Question: I have a array of 10 vectors 'x' with as below (for simulating 1D random walk):
'''
r=rand(10,1000);
r(r>.5)=1;
r(r<=.5)=-1;
x=cumsum(r);
'''
The image of the one vector will be like:

If I consider 2 values in the sequence , say +10 and -10, then I would like to reflect the sequence 'x' when it reaches those values. How to achieve this?
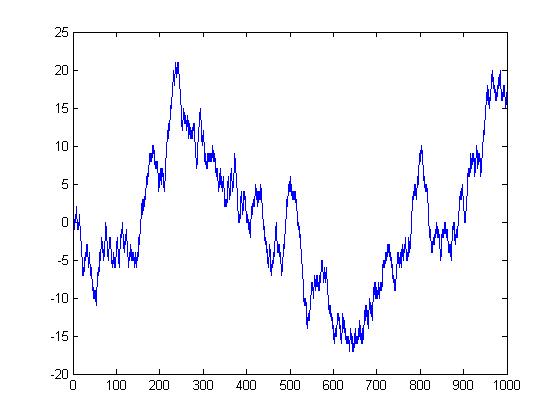
Answer: Before answering your question, a should point that your code is broken. By default 'cumsum' accumulate data across first dimension, to change this behavior you should specify 'dim' parameter:
'''
x = cumsum(r,2);
'''
And, answering your question, you could simply invert all data above 'threshold':
'''
threshold = 10;
nsteps = ceil( max(abs(x(:))) / (2*threshold) - 0.5 );
for ii = 1:nsteps
ind = abs(x) > 10;
x(ind) = 20 * sign(x(ind)) - x(ind);
end
'''